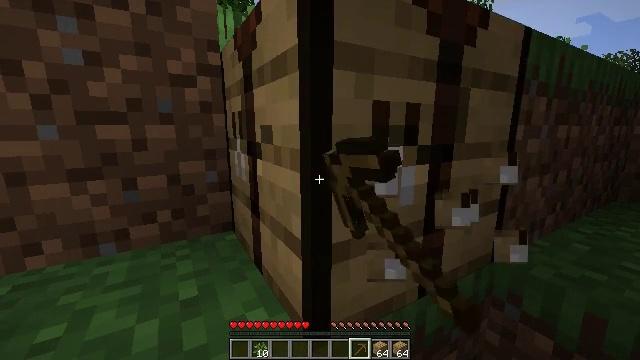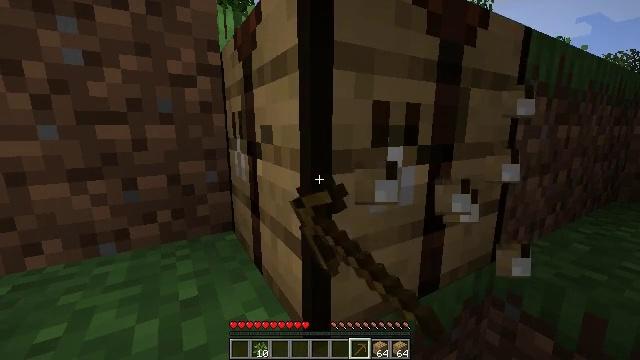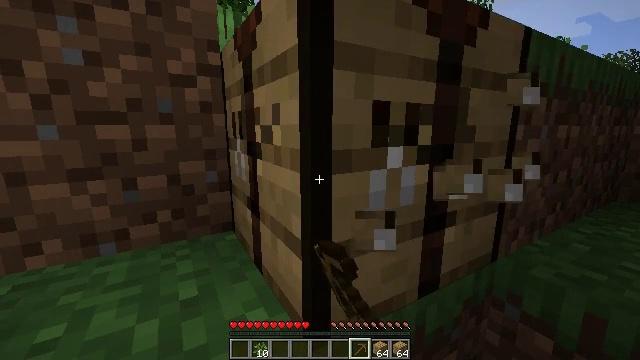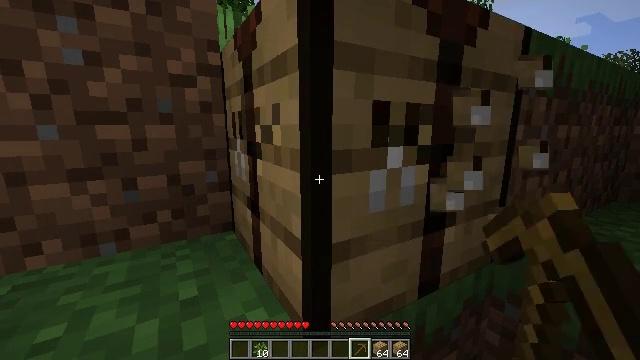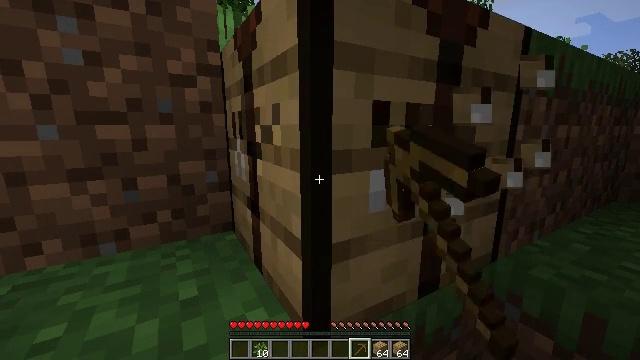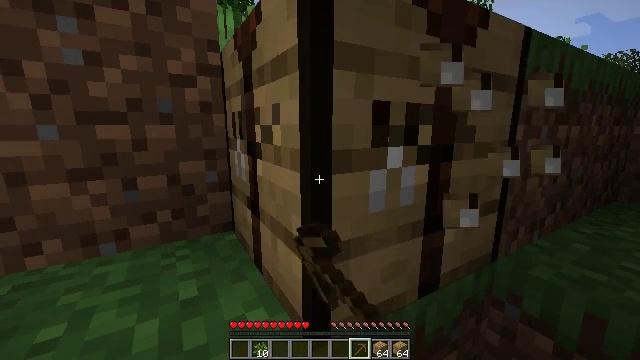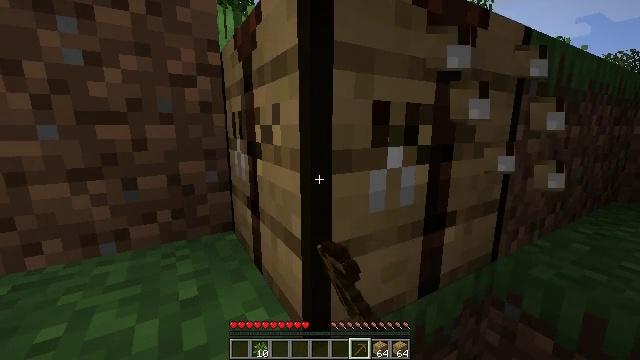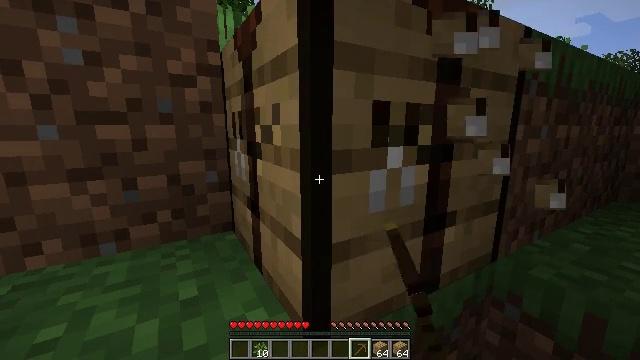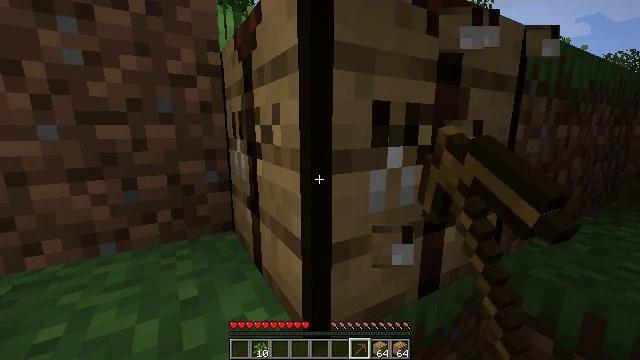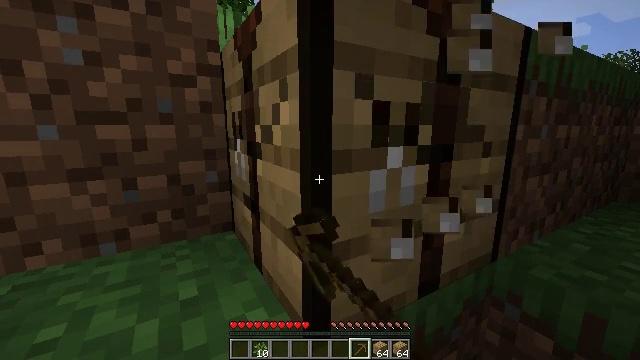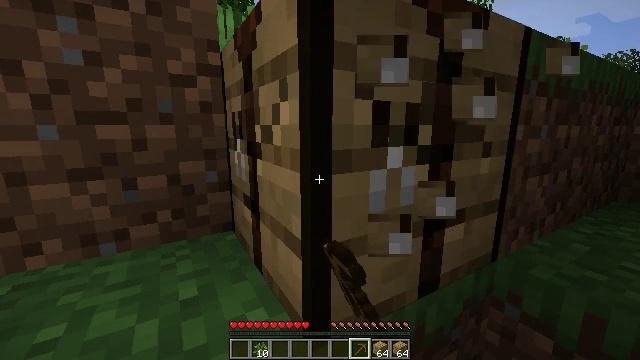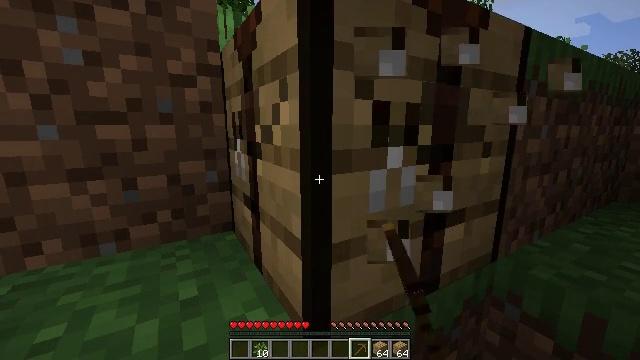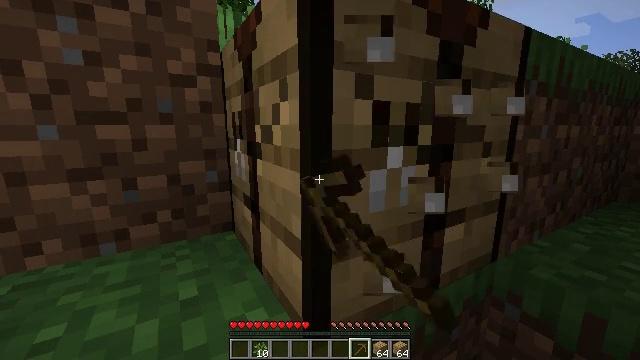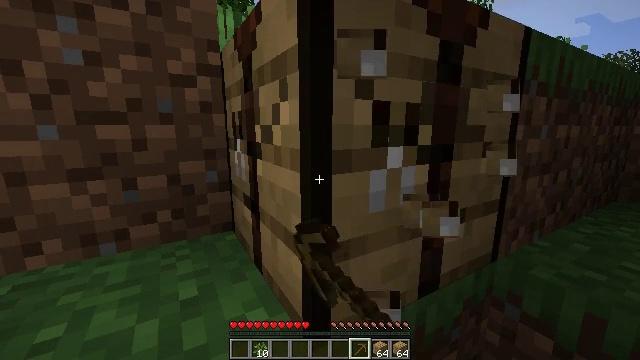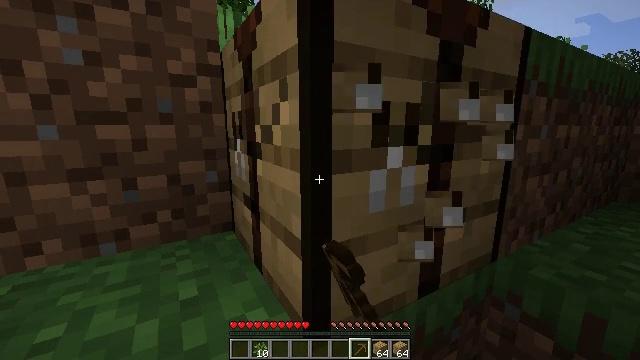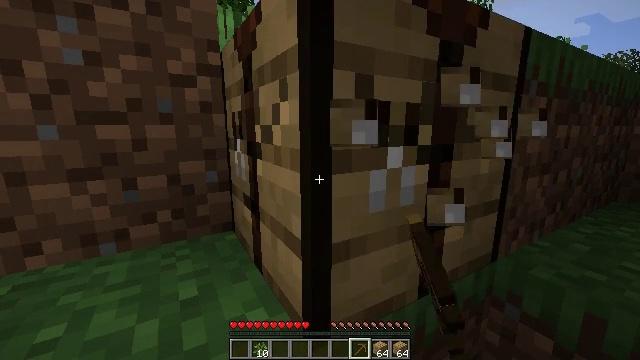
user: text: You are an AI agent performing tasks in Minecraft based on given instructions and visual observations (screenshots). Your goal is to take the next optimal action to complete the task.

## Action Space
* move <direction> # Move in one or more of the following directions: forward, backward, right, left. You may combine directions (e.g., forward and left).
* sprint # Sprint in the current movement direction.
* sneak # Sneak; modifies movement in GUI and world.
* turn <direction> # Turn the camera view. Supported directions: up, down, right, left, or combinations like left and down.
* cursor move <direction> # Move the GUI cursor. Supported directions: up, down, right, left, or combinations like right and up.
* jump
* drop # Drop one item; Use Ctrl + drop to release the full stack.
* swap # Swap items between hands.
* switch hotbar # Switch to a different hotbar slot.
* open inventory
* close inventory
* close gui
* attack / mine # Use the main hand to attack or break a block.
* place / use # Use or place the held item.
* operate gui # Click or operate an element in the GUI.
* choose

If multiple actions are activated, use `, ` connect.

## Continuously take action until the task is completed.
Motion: motion action
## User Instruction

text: Recycle the crafting table.
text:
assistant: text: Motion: attack / mine
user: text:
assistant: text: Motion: attack / mine
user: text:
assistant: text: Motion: attack / mine
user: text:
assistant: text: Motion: attack / mine
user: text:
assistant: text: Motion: attack / mine
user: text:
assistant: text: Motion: attack / mine
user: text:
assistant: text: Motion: attack / mine
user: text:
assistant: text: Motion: attack / mine
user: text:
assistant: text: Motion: attack / mine
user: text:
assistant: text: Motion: attack / mine
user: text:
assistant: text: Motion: attack / mine
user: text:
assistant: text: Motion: attack / mine
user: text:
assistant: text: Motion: attack / mine
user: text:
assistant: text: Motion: attack / mine
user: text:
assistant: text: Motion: attack / mine
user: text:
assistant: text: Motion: attack / mine
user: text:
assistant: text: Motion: attack / mine
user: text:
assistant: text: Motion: attack / mine
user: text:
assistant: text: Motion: attack / mine
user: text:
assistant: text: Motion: attack / mine
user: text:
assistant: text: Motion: attack / mine
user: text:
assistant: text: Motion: attack / mine
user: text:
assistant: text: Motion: attack / mine
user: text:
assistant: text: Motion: attack / mine
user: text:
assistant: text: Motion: attack / mine
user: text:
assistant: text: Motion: attack / mine
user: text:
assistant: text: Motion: attack / mine
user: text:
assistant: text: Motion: attack / mine
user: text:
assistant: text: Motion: attack / mine
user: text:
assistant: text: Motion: attack / mine